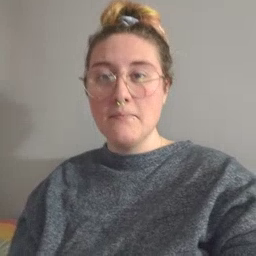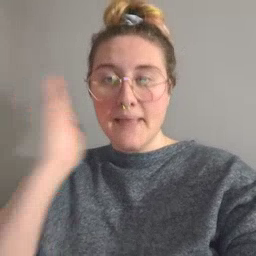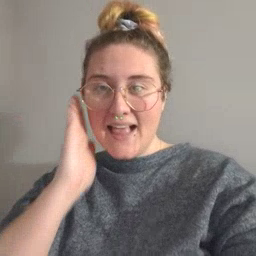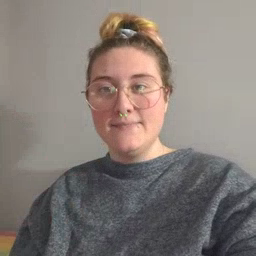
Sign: bed